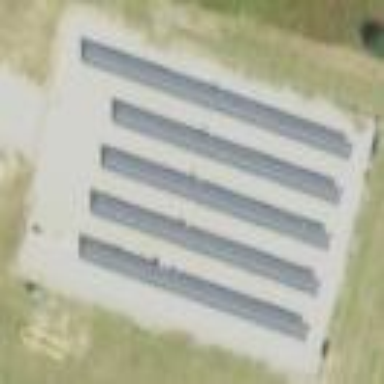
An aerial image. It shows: Solar power plant utilizing photovoltaic technology.